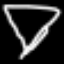
Label: diamond